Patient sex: M
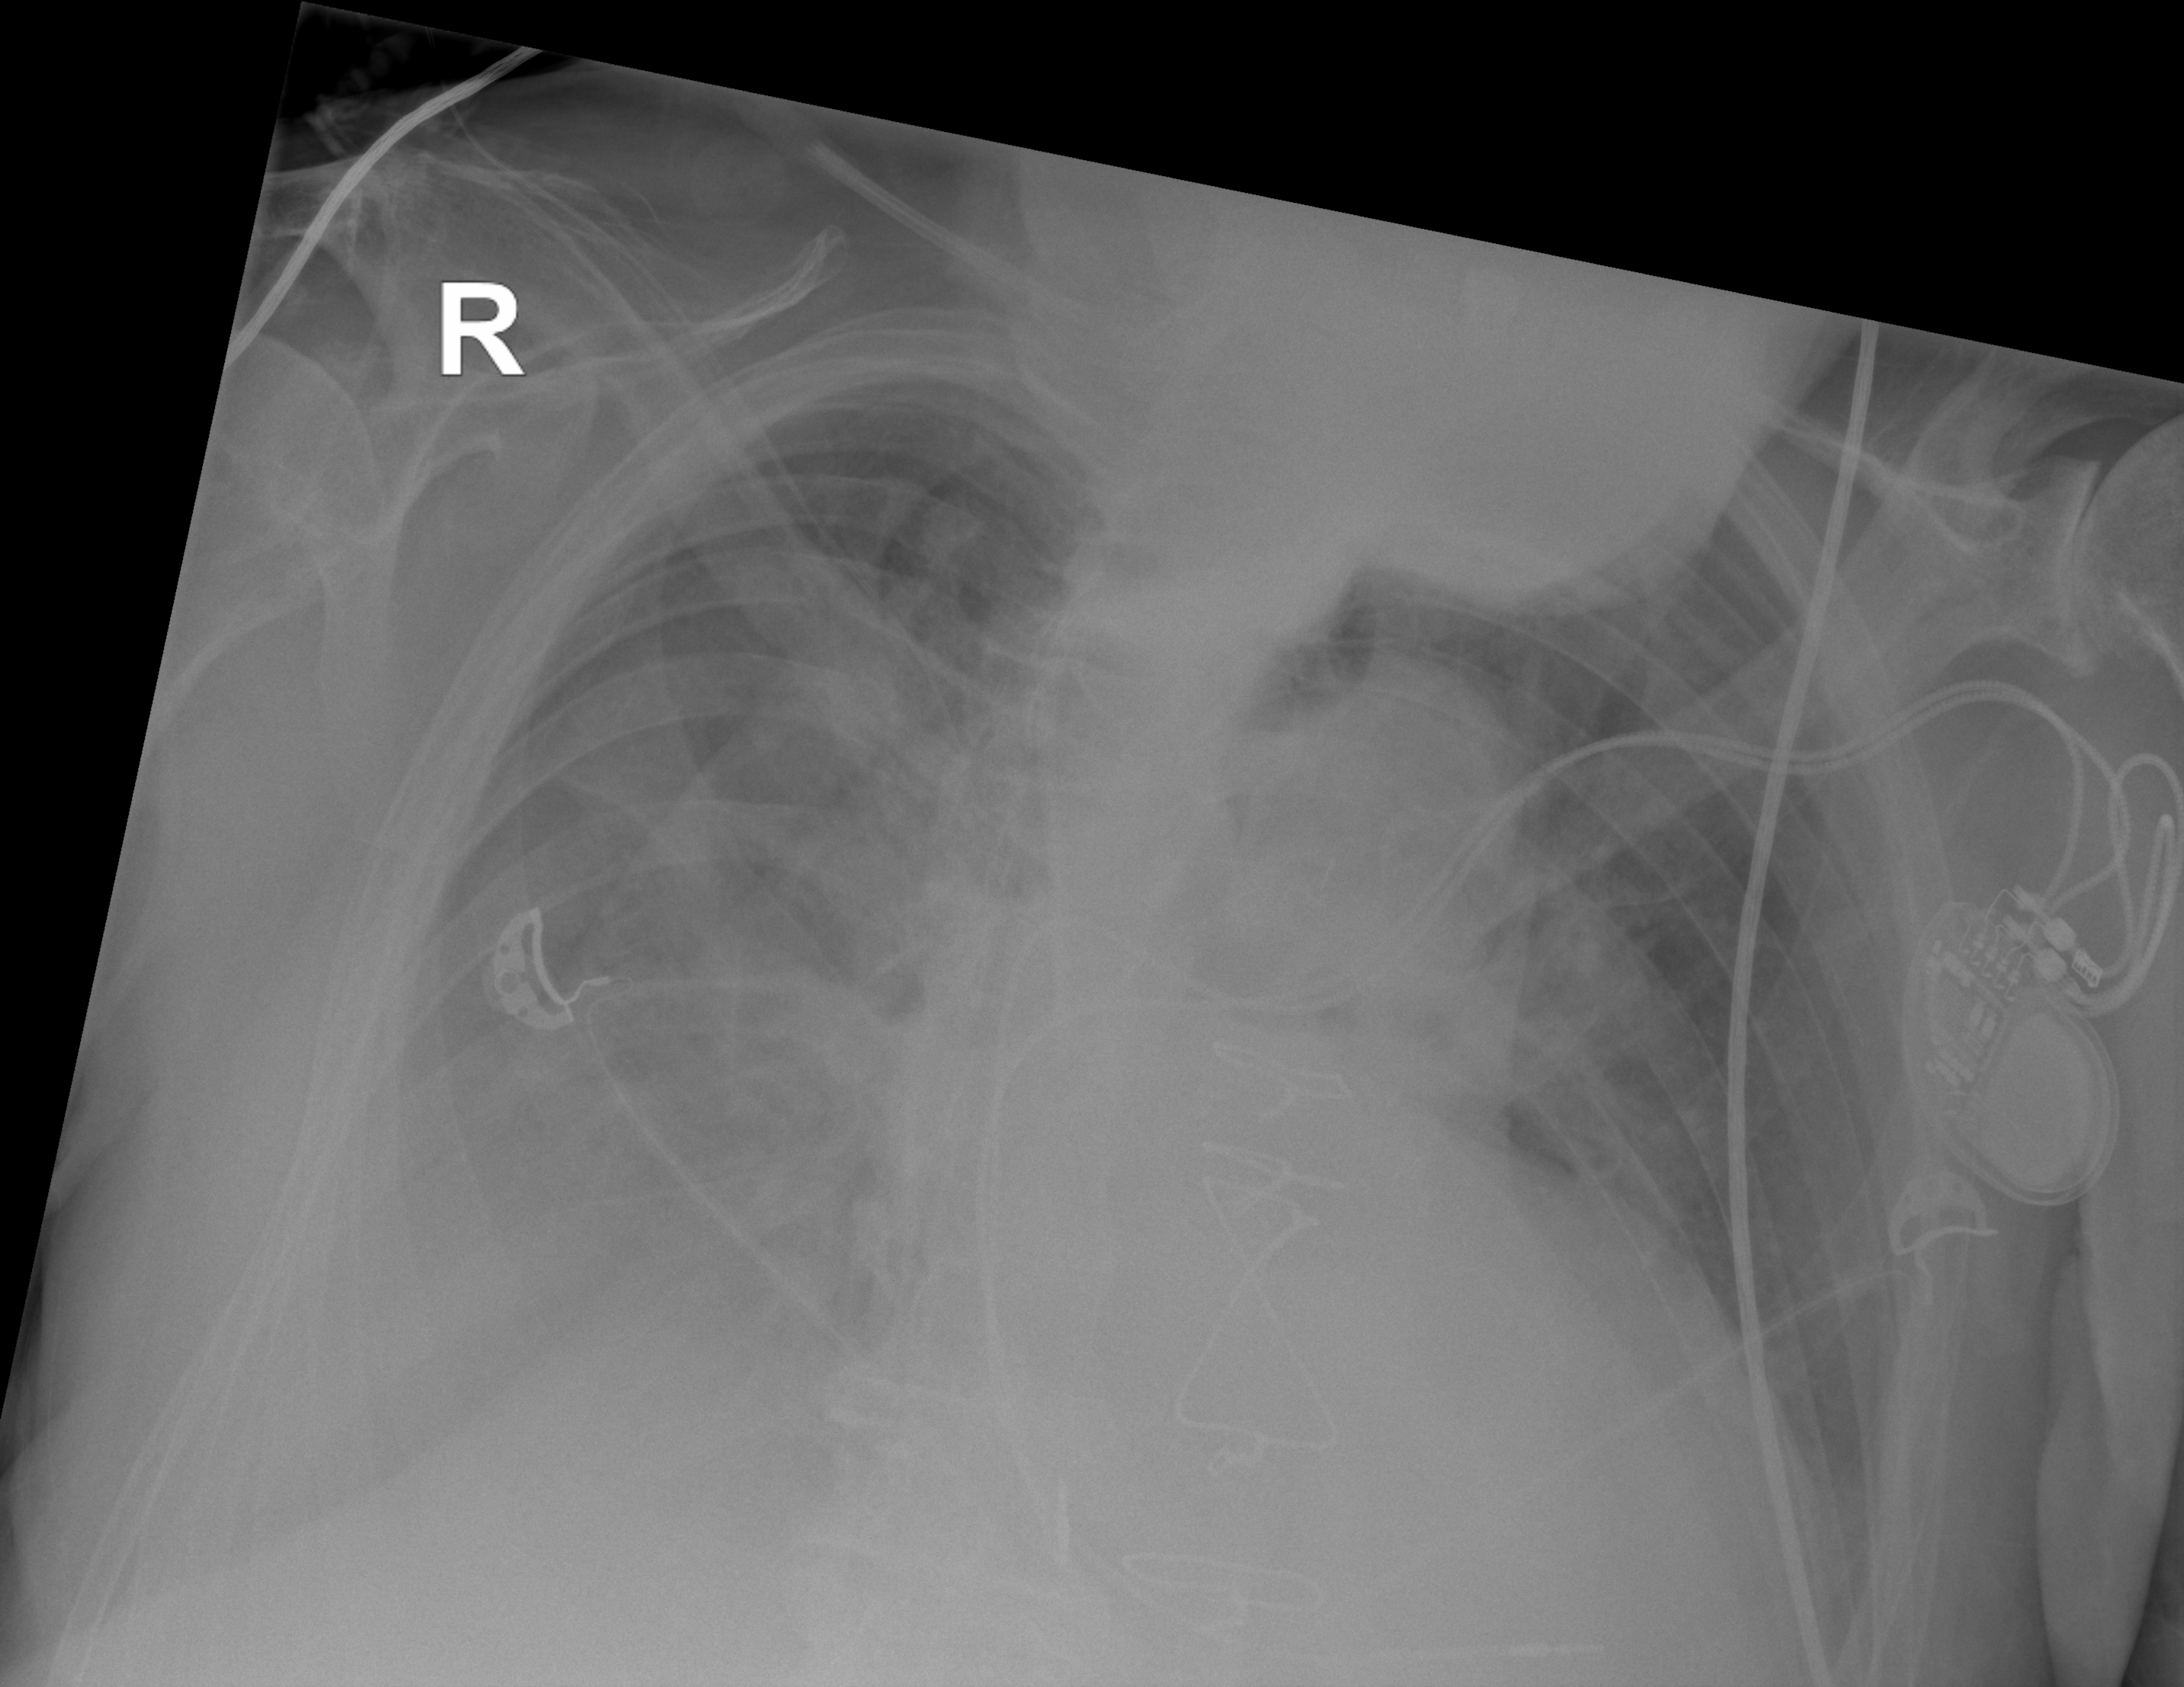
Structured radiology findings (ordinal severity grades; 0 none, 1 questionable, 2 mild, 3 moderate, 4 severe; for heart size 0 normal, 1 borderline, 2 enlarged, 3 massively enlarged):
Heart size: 2
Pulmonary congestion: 2
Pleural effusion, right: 3
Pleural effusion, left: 2
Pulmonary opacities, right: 2
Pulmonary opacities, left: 2
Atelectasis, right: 3
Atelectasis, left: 2